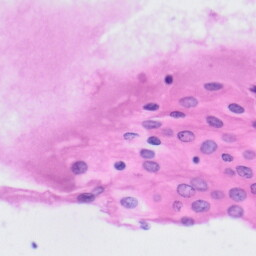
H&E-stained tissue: Tonsil